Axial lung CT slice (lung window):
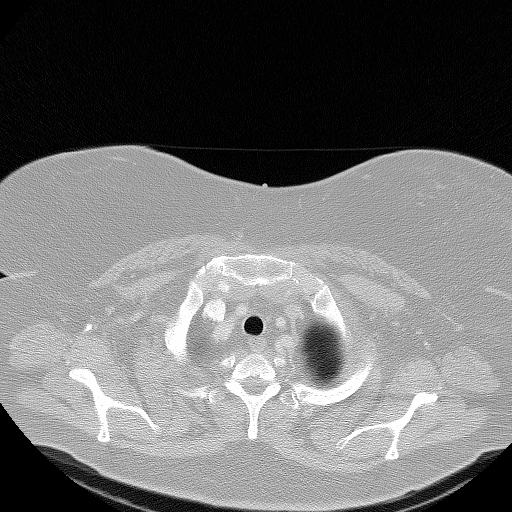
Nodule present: no